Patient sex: M
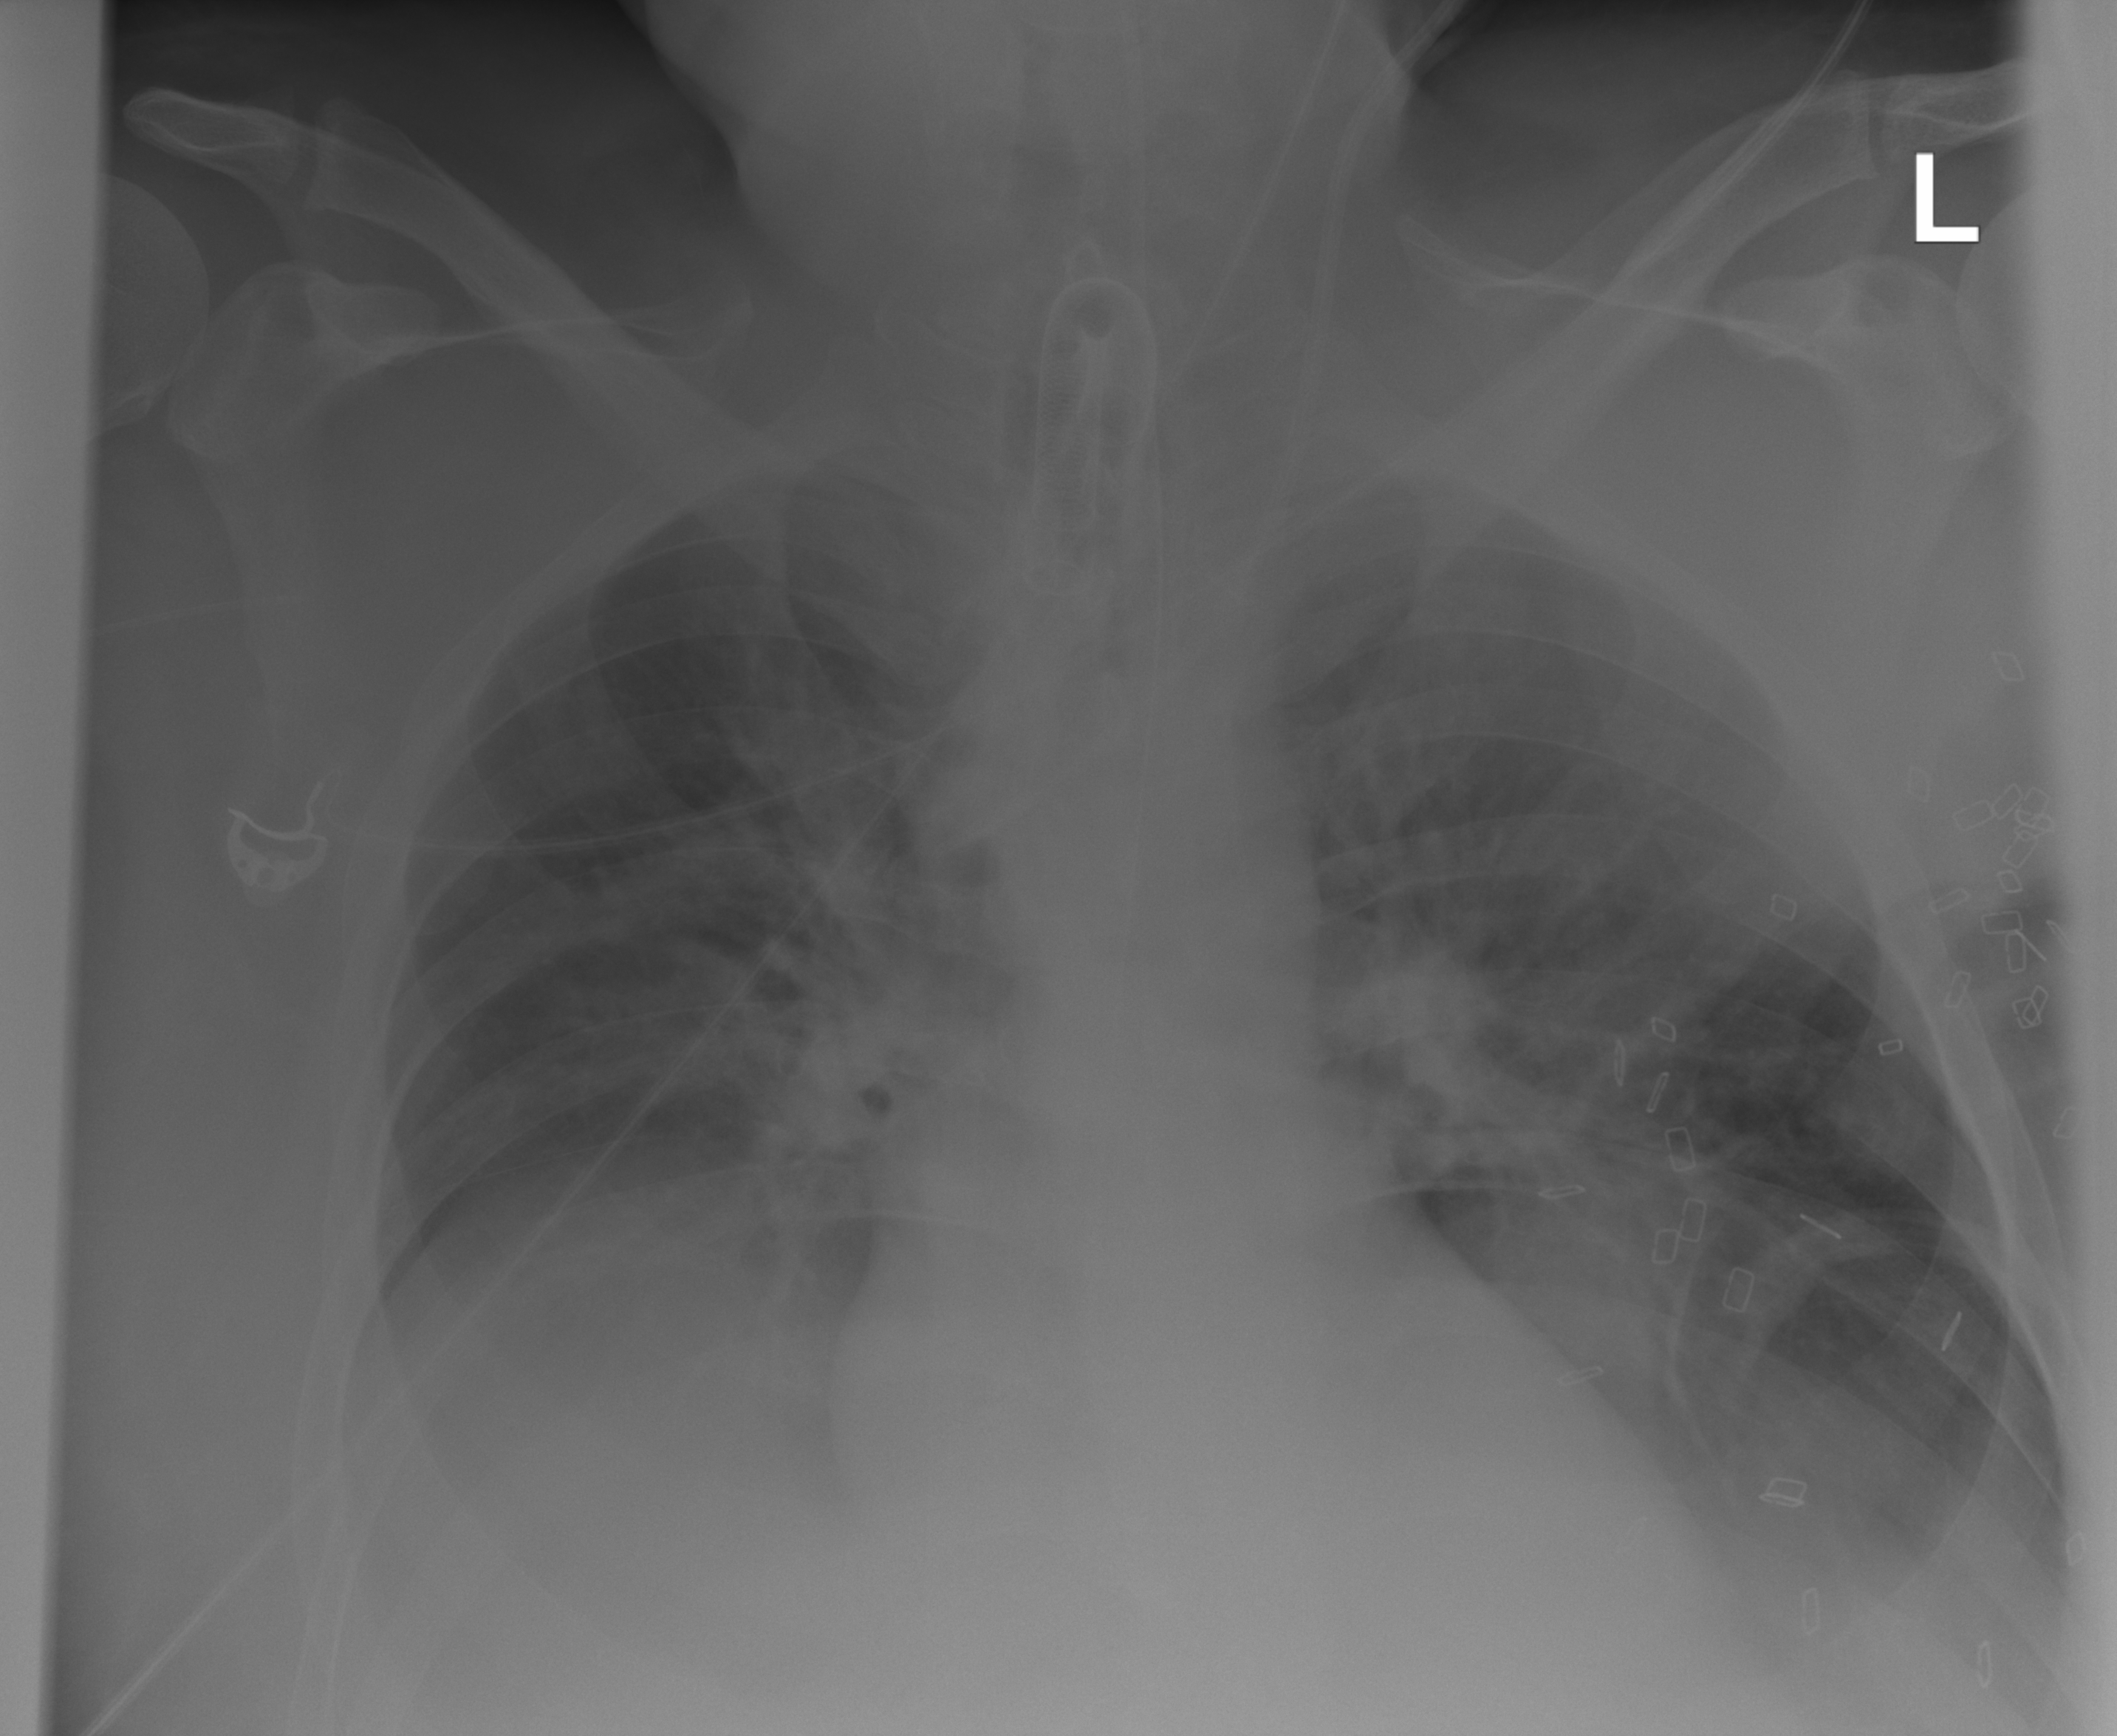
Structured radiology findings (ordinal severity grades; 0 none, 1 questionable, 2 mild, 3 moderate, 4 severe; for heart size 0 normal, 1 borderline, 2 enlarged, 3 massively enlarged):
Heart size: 1
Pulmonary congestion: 3
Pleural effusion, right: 2
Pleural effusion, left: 3
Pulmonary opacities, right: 2
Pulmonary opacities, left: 2
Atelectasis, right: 2
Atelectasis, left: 2